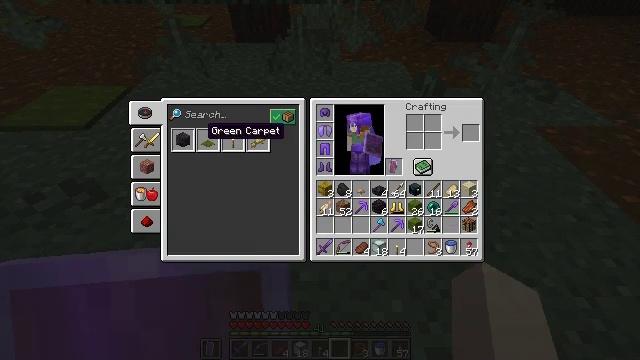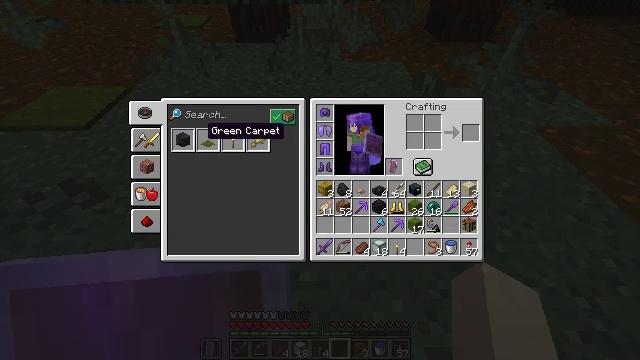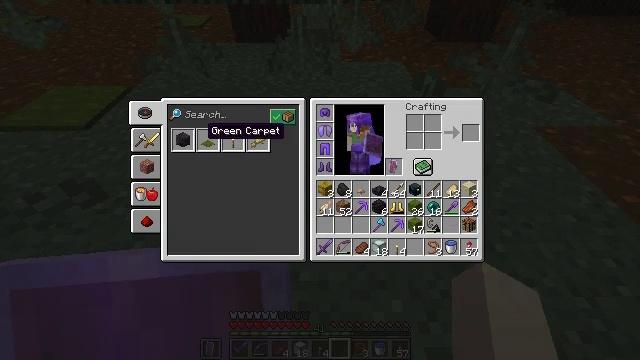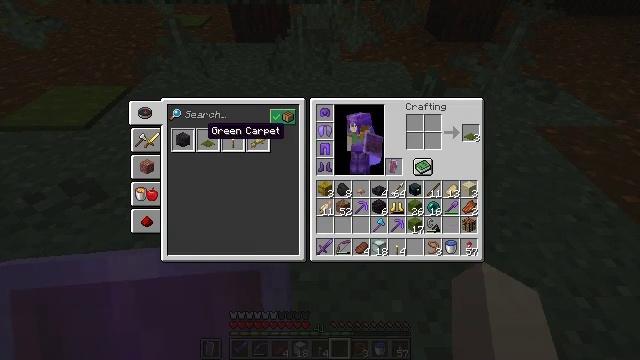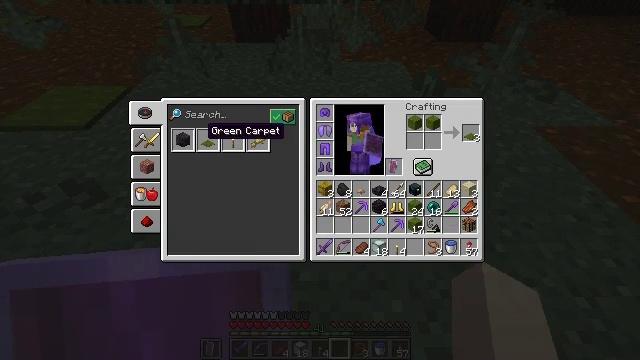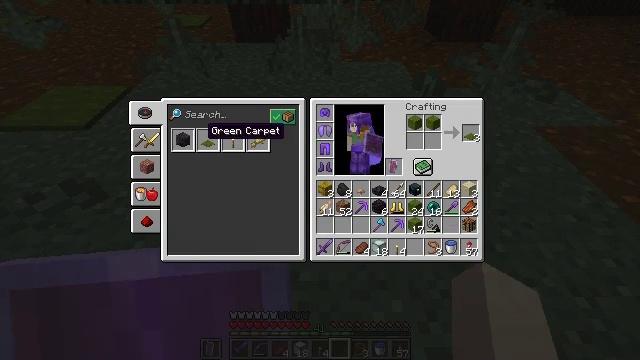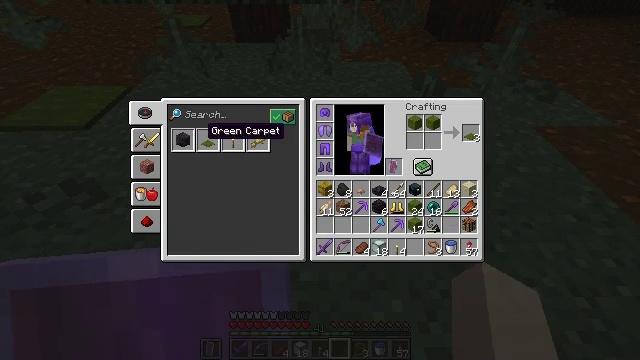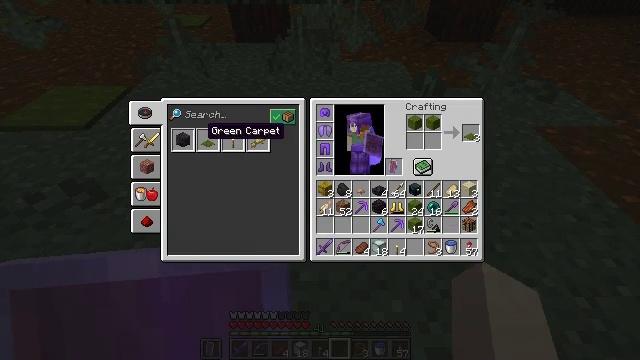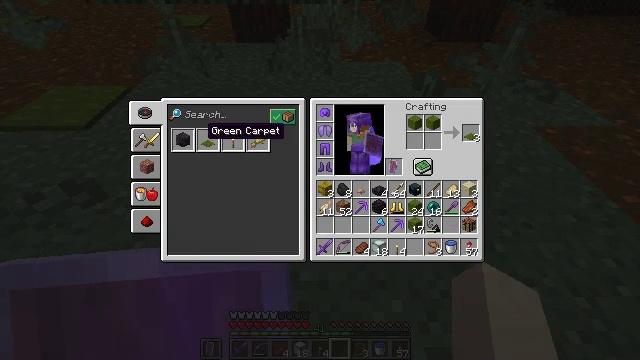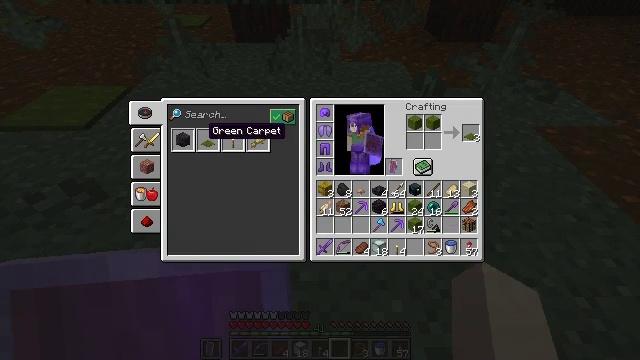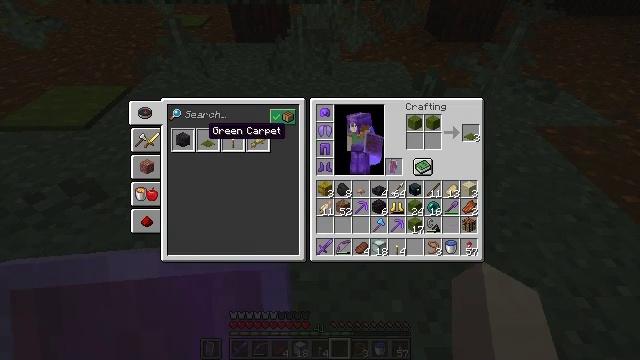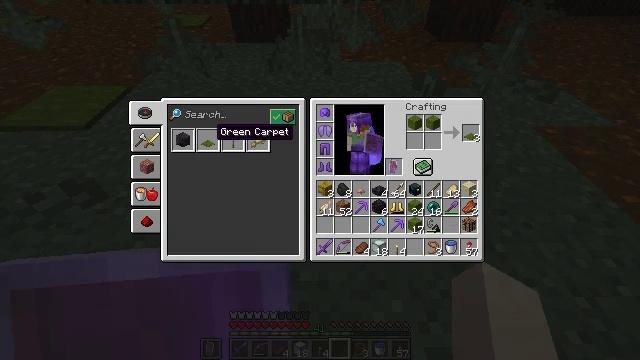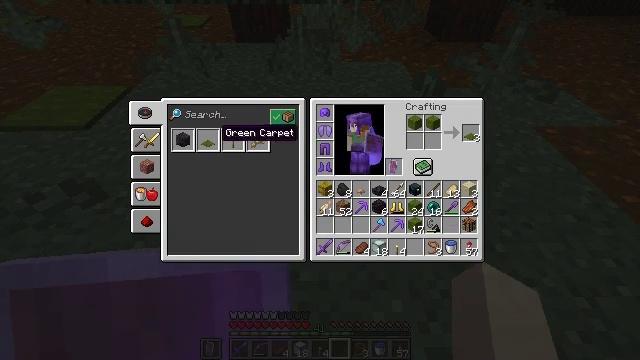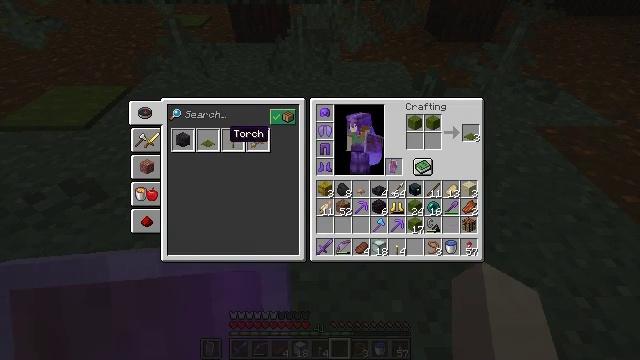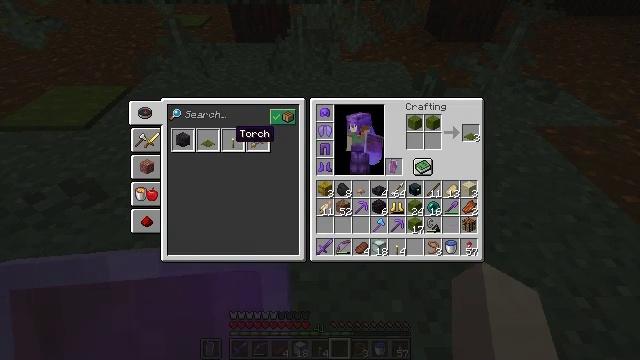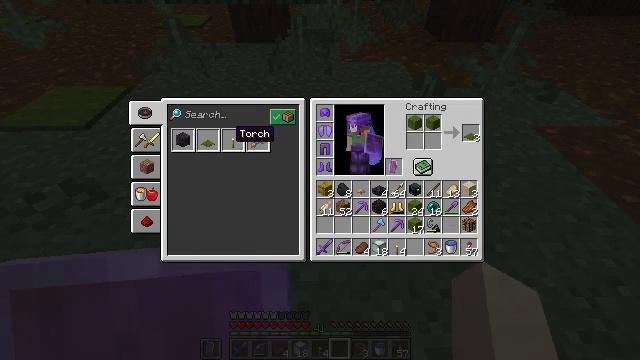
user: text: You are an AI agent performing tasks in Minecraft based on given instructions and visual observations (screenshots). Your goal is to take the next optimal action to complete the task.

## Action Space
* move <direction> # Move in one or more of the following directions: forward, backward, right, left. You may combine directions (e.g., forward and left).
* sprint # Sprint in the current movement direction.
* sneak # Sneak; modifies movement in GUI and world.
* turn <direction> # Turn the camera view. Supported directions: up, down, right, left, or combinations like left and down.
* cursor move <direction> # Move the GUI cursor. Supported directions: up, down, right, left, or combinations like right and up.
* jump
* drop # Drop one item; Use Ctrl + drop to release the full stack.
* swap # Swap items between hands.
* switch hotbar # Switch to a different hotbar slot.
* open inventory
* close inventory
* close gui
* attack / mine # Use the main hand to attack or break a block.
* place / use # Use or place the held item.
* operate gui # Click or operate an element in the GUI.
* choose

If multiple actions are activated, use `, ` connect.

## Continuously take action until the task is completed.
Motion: motion action
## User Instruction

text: Use the crafting table to make a green carpet.
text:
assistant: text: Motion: attack / mine
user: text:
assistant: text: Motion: attack / mine
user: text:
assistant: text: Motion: attack / mine
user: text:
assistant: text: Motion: attack / mine
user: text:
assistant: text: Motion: attack / mine
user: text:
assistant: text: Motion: attack / mine
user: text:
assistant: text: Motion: attack / mine
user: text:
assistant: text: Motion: no_op
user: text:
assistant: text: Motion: no_op
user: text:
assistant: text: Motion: no_op
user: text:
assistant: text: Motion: turn right
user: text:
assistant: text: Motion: no_op
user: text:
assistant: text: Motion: turn right
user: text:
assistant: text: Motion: no_op
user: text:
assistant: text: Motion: no_op
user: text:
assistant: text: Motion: turn left
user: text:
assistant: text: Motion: turn left
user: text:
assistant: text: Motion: turn left
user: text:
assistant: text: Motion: no_op
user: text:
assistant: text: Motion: no_op
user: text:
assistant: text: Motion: no_op
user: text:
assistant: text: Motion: no_op
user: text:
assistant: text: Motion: attack / mine
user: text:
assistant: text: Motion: attack / mine
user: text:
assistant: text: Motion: no_op
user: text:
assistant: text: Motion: attack / mine
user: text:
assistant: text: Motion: attack / mine
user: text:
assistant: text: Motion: attack / mine
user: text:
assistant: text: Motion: no_op
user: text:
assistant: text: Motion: attack / mine